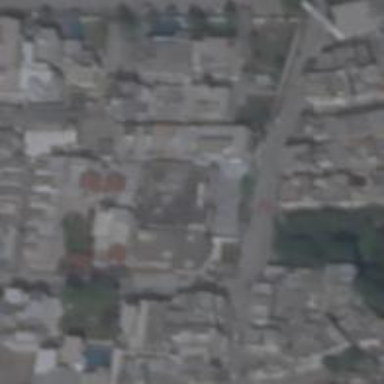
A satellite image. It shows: School.